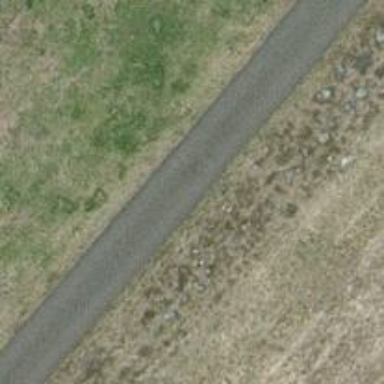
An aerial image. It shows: Asphalt track with grade1 surface.